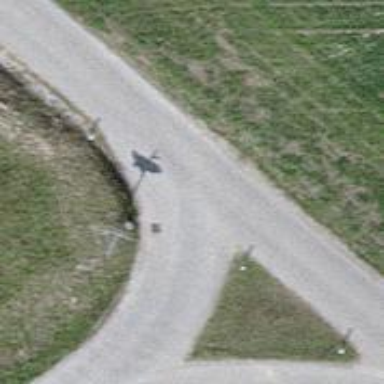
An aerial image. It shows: Unclassified road with asphalt surface.